Field crop: maize
Growth stage: 2
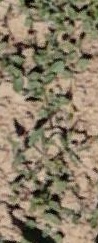
Species: convolvulus